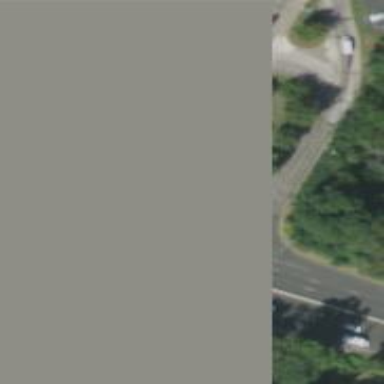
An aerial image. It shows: Urban freeway with asphalt surface.